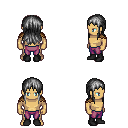
a pixel art fantasy rpg character, male body template, human, tanned skin, leather shoulder armor, magenta pants, gray unkempt hairstyle, black shoes, four views (front, back, left, right), 2x2 character sprite sheet, small pixel art, hard edges, no anti-aliasing